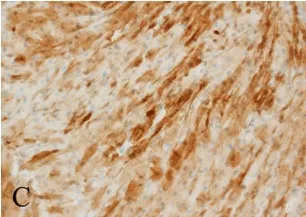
Histochemical staining. Calretinin.
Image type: pathology (immunostaining)